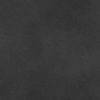
Atmospheric dust classification: dusty